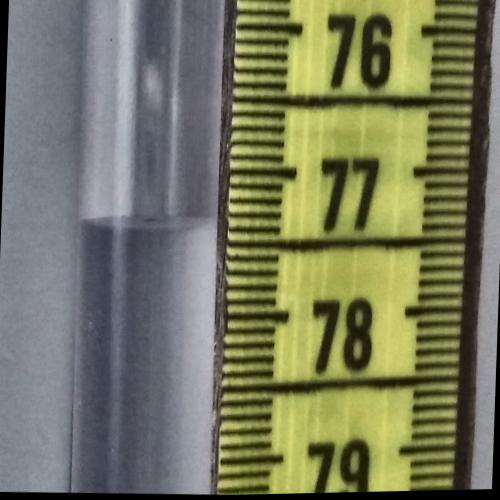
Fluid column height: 77.4 cm